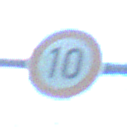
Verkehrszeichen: Geschwindigkeit10
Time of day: MorningAfternoon
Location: Outdoor (Nature)
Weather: Clear
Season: NotSpecified
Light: Natural